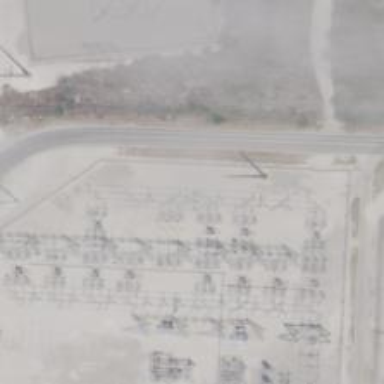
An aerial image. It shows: Power tower.